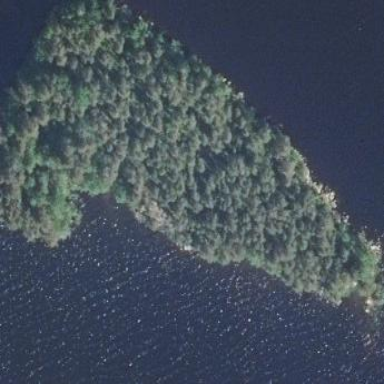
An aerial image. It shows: Islet covered with woodland.